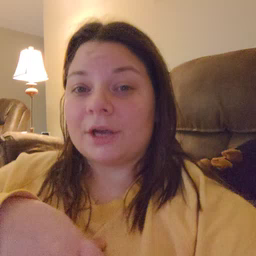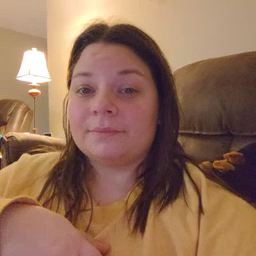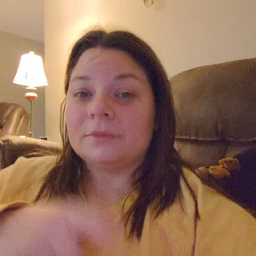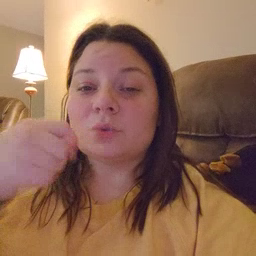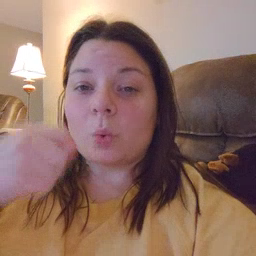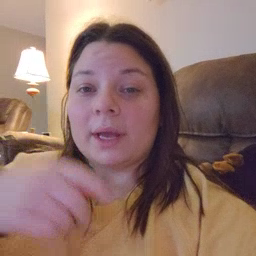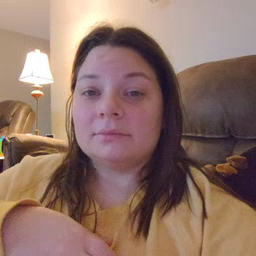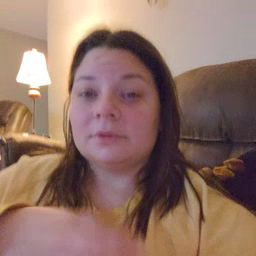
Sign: toy